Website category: auto
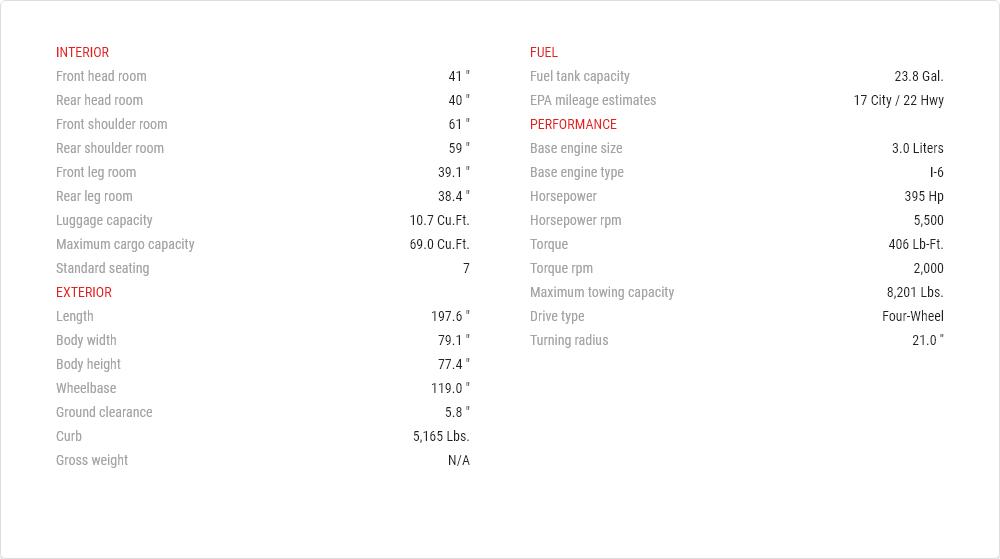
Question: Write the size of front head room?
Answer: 41 "

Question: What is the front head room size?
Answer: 41 "

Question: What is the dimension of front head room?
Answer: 41 "

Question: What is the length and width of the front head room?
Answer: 41 "

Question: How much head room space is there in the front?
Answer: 41 "

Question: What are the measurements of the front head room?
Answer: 41 "

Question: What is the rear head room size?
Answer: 40 "

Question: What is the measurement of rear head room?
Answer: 40 "

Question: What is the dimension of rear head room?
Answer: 40 "

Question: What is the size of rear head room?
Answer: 40 "

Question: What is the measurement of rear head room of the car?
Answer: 40 "

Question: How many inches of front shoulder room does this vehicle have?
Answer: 61 "

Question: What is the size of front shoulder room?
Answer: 61 "

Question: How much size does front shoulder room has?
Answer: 61 "

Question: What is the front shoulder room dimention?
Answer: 61 "

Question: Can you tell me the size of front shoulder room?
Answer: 61 "

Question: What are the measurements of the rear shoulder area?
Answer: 59 "

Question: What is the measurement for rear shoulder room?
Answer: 59 "

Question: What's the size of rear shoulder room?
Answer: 59 "

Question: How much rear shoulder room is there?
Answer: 59 "

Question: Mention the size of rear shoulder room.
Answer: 59 "

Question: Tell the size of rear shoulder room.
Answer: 59 "

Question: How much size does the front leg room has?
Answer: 39.1 "

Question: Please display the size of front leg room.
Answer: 39.1 "

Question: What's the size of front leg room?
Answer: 39.1 "

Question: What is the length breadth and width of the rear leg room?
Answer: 38.4 "

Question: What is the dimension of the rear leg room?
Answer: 38.4 "

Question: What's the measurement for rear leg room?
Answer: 38.4 "

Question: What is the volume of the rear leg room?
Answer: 38.4 "

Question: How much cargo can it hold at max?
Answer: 10.7 cu.ft.

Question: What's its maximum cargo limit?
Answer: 10.7 cu.ft.

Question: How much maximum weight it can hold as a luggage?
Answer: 10.7 cu.ft.

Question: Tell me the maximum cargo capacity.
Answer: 10.7 cu.ft.

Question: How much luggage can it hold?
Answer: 10.7 cu.ft.

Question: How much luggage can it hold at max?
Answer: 10.7 cu.ft.

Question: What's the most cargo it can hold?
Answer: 10.7 cu.ft.

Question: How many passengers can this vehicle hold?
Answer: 7

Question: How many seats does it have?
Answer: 7

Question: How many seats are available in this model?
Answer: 7

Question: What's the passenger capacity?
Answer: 7

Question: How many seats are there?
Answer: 7

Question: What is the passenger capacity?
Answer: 7

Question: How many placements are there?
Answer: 7

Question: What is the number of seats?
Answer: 7

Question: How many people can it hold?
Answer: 7

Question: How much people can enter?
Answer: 7

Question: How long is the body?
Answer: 197.6 "

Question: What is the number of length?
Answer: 197.6 "

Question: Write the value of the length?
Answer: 197.6 "

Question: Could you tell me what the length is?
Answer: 197.6 "

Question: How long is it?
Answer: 197.6 "

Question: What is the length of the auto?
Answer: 197.6 "

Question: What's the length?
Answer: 197.6 "

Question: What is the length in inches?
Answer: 197.6 "

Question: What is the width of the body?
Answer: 79.1 "

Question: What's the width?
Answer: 79.1 "

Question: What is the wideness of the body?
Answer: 79.1 "

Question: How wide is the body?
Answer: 79.1 "

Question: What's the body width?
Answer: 79.1 "

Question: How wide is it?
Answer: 79.1 "

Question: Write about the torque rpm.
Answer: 2,000

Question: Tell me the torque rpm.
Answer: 2,000

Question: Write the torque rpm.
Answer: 2,000

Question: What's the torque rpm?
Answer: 2,000